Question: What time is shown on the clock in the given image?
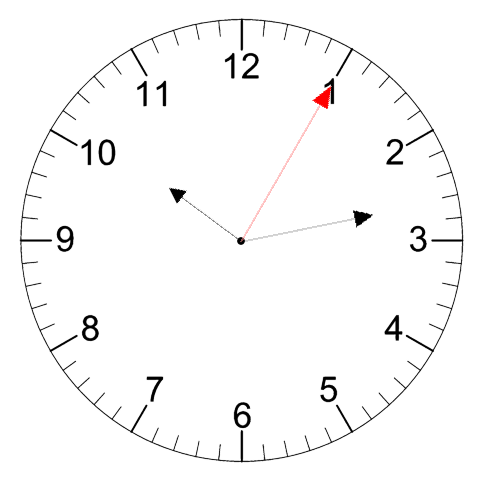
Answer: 10:13:05